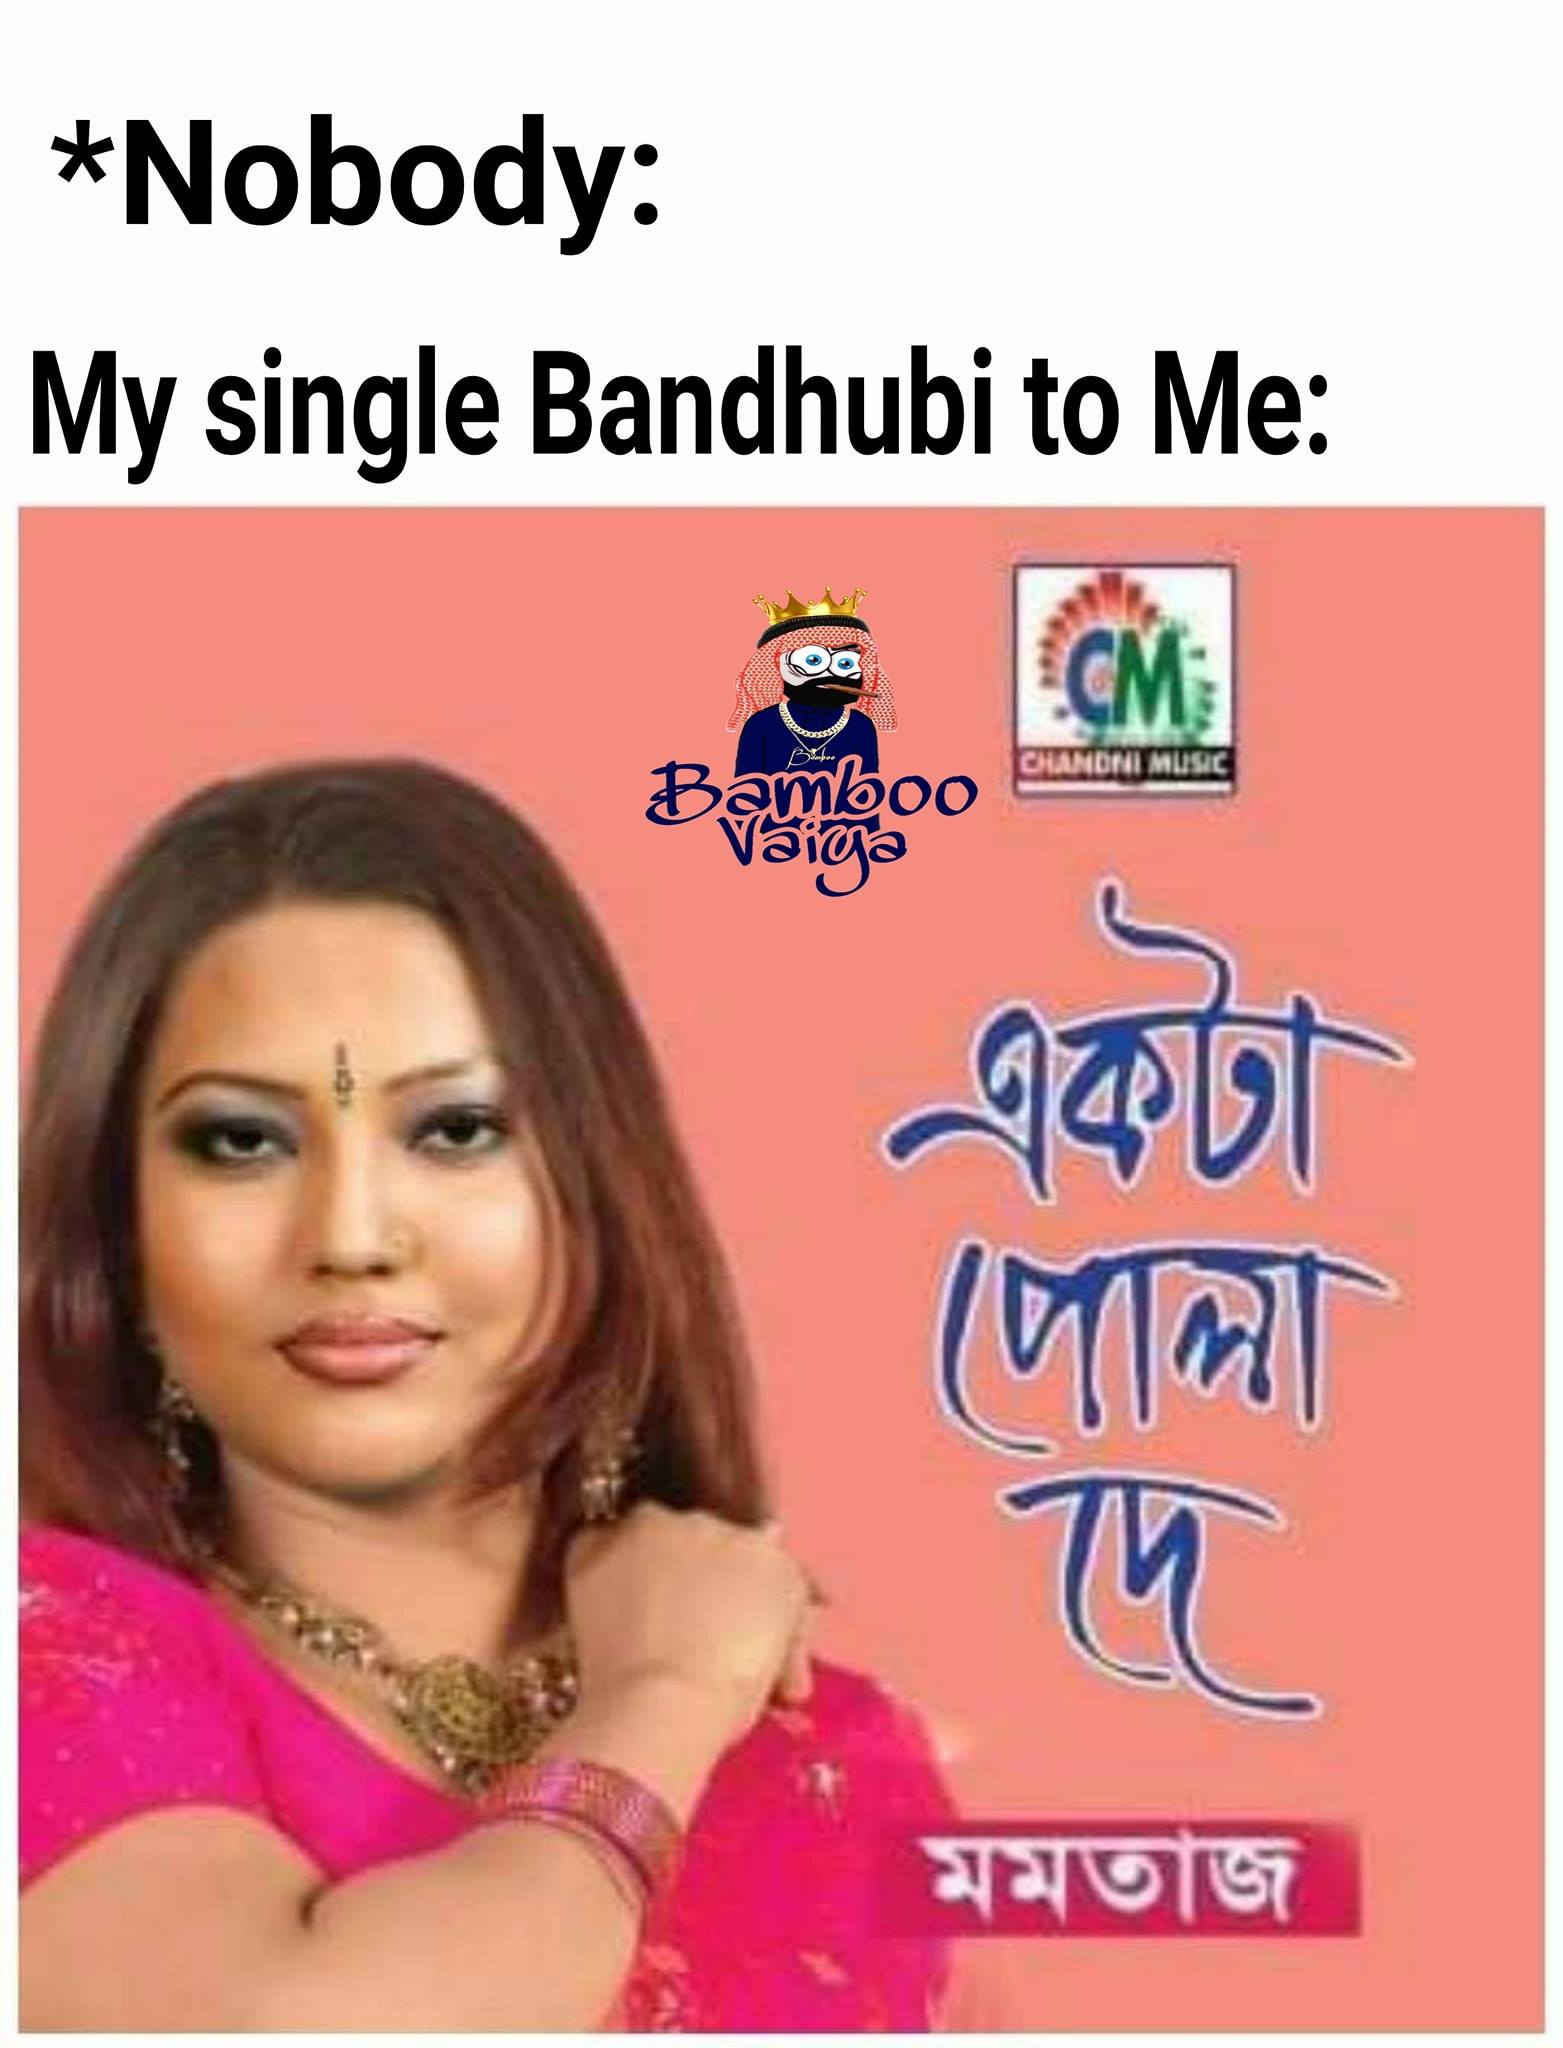
Caption: * Nobody  My single Bandhubi to Me:   একটা পোলা দে  মমতাজ
Label: non-hate